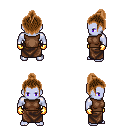
a pixel art fantasy rpg character, male body template, dark elf, purple skin, brown sleeveless shirt, robe skirt, brown short topknot hairstyle, gold gloves, four views (front, back, left, right), 2x2 character sprite sheet, small pixel art, hard edges, no anti-aliasing